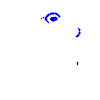
Particle: pion